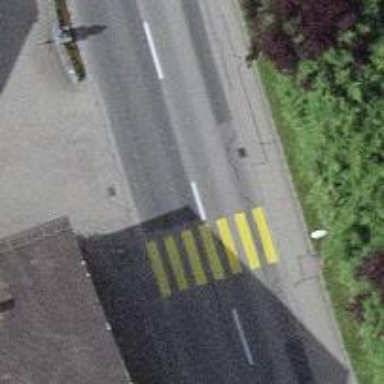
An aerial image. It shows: Marked road crossing.